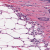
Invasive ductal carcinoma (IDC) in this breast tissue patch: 1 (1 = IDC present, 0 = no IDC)